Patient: sex F, age 58
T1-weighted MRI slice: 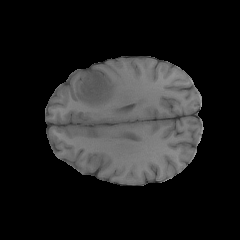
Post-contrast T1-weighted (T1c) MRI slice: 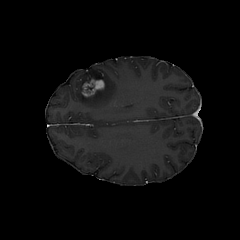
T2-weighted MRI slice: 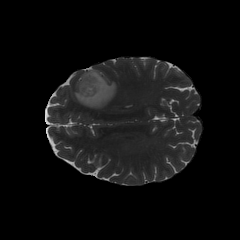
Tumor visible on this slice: yes
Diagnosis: Glioblastoma, IDH-wildtype
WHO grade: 4